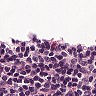
Metastatic tissue present: no